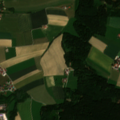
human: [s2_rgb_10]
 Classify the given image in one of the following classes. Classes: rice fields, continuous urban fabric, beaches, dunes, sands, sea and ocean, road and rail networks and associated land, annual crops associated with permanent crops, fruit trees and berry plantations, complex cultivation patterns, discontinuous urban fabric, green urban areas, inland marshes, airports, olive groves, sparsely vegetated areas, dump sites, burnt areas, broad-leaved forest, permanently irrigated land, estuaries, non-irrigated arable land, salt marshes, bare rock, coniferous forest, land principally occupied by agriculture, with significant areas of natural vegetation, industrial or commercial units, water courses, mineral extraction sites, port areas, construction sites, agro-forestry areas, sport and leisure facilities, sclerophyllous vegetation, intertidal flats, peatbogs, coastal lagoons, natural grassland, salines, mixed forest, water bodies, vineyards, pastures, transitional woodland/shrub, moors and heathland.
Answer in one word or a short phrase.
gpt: discontinuous urban fabric, non-irrigated arable land, pastures, complex cultivation patterns, mixed forest